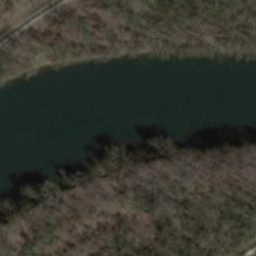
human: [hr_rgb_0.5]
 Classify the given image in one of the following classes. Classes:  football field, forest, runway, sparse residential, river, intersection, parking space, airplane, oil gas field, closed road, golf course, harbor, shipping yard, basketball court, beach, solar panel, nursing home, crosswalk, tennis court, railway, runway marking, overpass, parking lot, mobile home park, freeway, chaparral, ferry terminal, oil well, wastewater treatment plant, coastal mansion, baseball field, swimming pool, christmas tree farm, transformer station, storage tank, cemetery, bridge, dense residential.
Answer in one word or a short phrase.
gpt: river